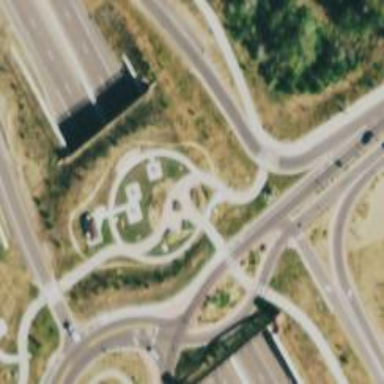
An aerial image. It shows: Mini roundabout on the road.